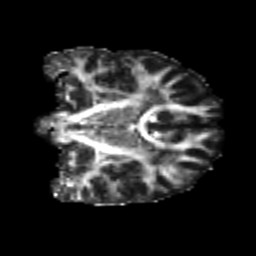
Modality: FA
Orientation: coronal
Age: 21
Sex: male
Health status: healthy
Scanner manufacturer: philips
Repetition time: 7.386 s
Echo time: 0.08599 s